Question: I accidentally clicked something, which made this appear:

Now I don't know how to turn it off.
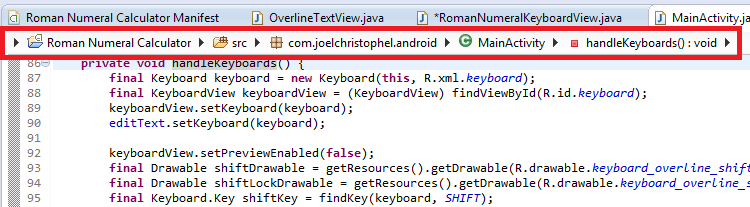
Answer: This thing called breadcrumbs.
Please take a look to this post <URL> to disable it